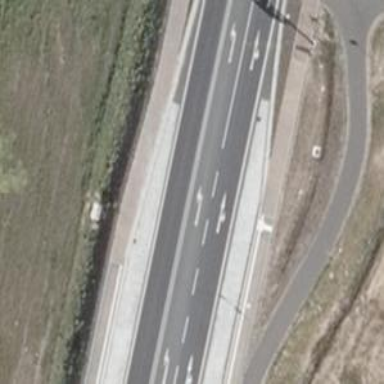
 with lane markings present on the road."